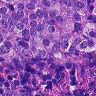
Metastatic tissue present: yes